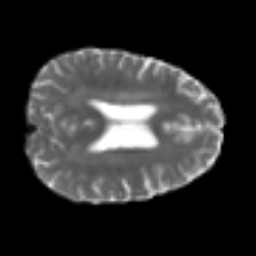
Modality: T2w
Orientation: axial
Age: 59
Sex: male
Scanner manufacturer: siemens
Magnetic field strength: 3 T
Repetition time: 4.999 s
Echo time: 0.07946 s